Question: We are working on a enterprise application where we have multiple projects in our solution. Since update 4 many files are duplicated in the solution explorer.
I have removed them, but after next build (with nant) all files are duplicated again.
any suggestions how i can permanently remove the duplicates?

'''
<?xml version="1.0" encoding="utf-8"?>
<Project ToolsVersion="12.0" DefaultTargets="Build" xmlns="http://schemas.microsoft.com/developer/msbuild/2003">
<Import Project="$(MSBuildExtensionsPath)\$(MSBuildToolsVersion)\Microsoft.Common.props" Condition="Exists('$(MSBuildExtensionsPath)\$(MSBuildToolsVersion)\Microsoft.Common.props')" />
<PropertyGroup>
<Configuration Condition=" '$(Configuration)' == '' ">Debug</Configuration>
<Platform Condition=" '$(Platform)' == '' ">AnyCPU</Platform>
<ProductVersion>
</ProductVersion>
<SchemaVersion>2.0</SchemaVersion>
<ProjectGuid>{5EB1EC4C-47BA-49DF-91C3-3A5266835A02}</ProjectGuid>
<ProjectTypeGuids>{349c5851-65df-11da-9384-00065b846f21};{fae04ec0-301f-11d3-bf4b-00c04f79efbc}</ProjectTypeGuids>
<OutputType>Library</OutputType>
<AppDesignerFolder>Properties</AppDesignerFolder>
<RootNamespace>Ilogs.Products.Modules.DMS.Web</RootNamespace>
<AssemblyName>Ilogs.Products.Modules.DMS.Web</AssemblyName>
<TargetFrameworkVersion>v4.5.1</TargetFrameworkVersion>
<UseIISExpress>true</UseIISExpress>
<IISExpressSSLPort />
<IISExpressAnonymousAuthentication />
<IISExpressWindowsAuthentication />
<IISExpressUseClassicPipelineMode />
<TargetFrameworkProfile />
</PropertyGroup>
<PropertyGroup Condition=" '$(Configuration)|$(Platform)' == 'Debug|AnyCPU' ">
<DebugSymbols>true</DebugSymbols>
<DebugType>full</DebugType>
<Optimize>false</Optimize>
<OutputPath>..\..\..\EDP\Web\bin\</OutputPath>
<DefineConstants>DEBUG;TRACE</DefineConstants>
<ErrorReport>prompt</ErrorReport>
<WarningLevel>4</WarningLevel>
</PropertyGroup>
<PropertyGroup Condition=" '$(Configuration)|$(Platform)' == 'Release|AnyCPU' ">
<DebugType>pdbonly</DebugType>
<Optimize>true</Optimize>
<OutputPath>bin\</OutputPath>
<DefineConstants>TRACE</DefineConstants>
<ErrorReport>prompt</ErrorReport>
<WarningLevel>4</WarningLevel>
</PropertyGroup>
<ItemGroup>
<Reference Include="Ext.Net">
<HintPath>..\..\..\..\..\..\lib\Ext.Net\1.7\Ext.Net.dll</HintPath>
<Private>False</Private>
</Reference>
<Reference Include="Ilogs.Base.Common.FF, Version=1.1.0.0, Culture=neutral, processorArchitecture=MSIL">
<SpecificVersion>False</SpecificVersion>
<HintPath>..\..\..\..\..\..\lib\Ilogs.BaseWeb\2.3.0.0\Net4.0\Ilogs.Base.Common.FF.dll</HintPath>
<Private>False</Private>
</Reference>
<Reference Include="Ilogs.Base.Common.ResourceManagement, Version=1.0.0.0, Culture=neutral, processorArchitecture=MSIL">
<SpecificVersion>False</SpecificVersion>
<HintPath>..\..\..\..\..\..\lib\Ilogs.BaseWeb\2.3.0.0\Net4.0\Ilogs.Base.Common.ResourceManagement.dll</HintPath>
<Private>False</Private>
</Reference>
<Reference Include="Ilogs.Base.Data.Common, Version=1.1.0.0, Culture=neutral, processorArchitecture=MSIL">
<SpecificVersion>False</SpecificVersion>
<HintPath>..\..\..\..\..\..\lib\Ilogs.BaseWeb\2.3.0.0\Net4.0\Ilogs.Base.Data.Common.dll</HintPath>
<Private>False</Private>
</Reference>
<Reference Include="Ilogs.Base.Data.NHibernate, Version=0.0.0.0, Culture=neutral, processorArchitecture=MSIL">
<SpecificVersion>False</SpecificVersion>
<HintPath>..\..\..\..\..\..\lib\Ilogs.BaseWeb\2.3.0.0\Net4.0\Ilogs.Base.Data.NHibernate.dll</HintPath>
<Private>False</Private>
</Reference>
<Reference Include="Ilogs.Base.Gis, Version=1.0.0.0, Culture=neutral, processorArchitecture=MSIL">
<SpecificVersion>False</SpecificVersion>
<HintPath>..\..\..\..\..\..\lib\Ilogs.BaseWeb\2.3.0.0\Net4.0\Ilogs.Base.Gis.dll</HintPath>
<Private>False</Private>
</Reference>
<Reference Include="Ilogs.Base.Model.Core.Interfaces, Version=1.0.0.0, Culture=neutral, processorArchitecture=MSIL">
<SpecificVersion>False</SpecificVersion>
<HintPath>..\..\..\..\..\..\lib\Ilogs.BaseWeb\2.3.0.0\Net4.0\Ilogs.Base.Model.Core.Interfaces.dll</HintPath>
<Private>False</Private>
</Reference>
<Reference Include="Ilogs.BaseWeb.Core, Version=1.0.0.0, Culture=neutral, processorArchitecture=MSIL">
<SpecificVersion>False</SpecificVersion>
<HintPath>..\..\..\..\..\..\lib\Ilogs.BaseWeb\2.3.0.0\Net4.0\Ilogs.BaseWeb.Core.dll</HintPath>
<Private>False</Private>
</Reference>
<Reference Include="Ilogs.BaseWeb.Data, Version=1.0.0.0, Culture=neutral, processorArchitecture=MSIL">
<SpecificVersion>False</SpecificVersion>
<HintPath>..\..\..\..\..\..\lib\Ilogs.BaseWeb\2.3.0.0\Net4.0\Ilogs.BaseWeb.Data.dll</HintPath>
<Private>False</Private>
</Reference>
<Reference Include="Ilogs.BaseWeb.GUI.ExtNet.Components, Version=1.0.0.0, Culture=neutral, processorArchitecture=MSIL">
<SpecificVersion>False</SpecificVersion>
<HintPath>..\..\..\..\..\..\lib\Ilogs.BaseWeb\2.3.0.0\Net4.0\Ilogs.BaseWeb.GUI.ExtNet.Components.dll</HintPath>
<Private>False</Private>
</Reference>
<Reference Include="Ilogs.Products.Base.Code, Version=1.0.0.0, Culture=neutral, processorArchitecture=MSIL">
<SpecificVersion>False</SpecificVersion>
<HintPath>..\..\..\..\productsweb\EDP\Web\bin\Ilogs.Products.Base.Code.dll</HintPath>
<Private>False</Private>
</Reference>
<Reference Include="Ilogs.Products.Base.Model, Version=1.0.0.0, Culture=neutral, processorArchitecture=MSIL">
<SpecificVersion>False</SpecificVersion>
<HintPath>..\..\..\..\productsweb\EDP\Web\bin\Ilogs.Products.Base.Model.dll</HintPath>
<Private>False</Private>
</Reference>
<Reference Include="Ilogs.Products.Base.Resources, Version=1.0.0.0, Culture=neutral, processorArchitecture=MSIL">
<SpecificVersion>False</SpecificVersion>
<HintPath>..\..\..\EDP\Web\bin\Ilogs.Products.Base.Resources.dll</HintPath>
<Private>False</Private>
</Reference>
<Reference Include="Ilogs.Products.EDP.Components, Version=1.0.0.0, Culture=neutral, processorArchitecture=MSIL">
<SpecificVersion>False</SpecificVersion>
<HintPath>..\..\..\EDP\Web\bin\Ilogs.Products.EDP.Components.dll</HintPath>
<Private>False</Private>
</Reference>
<Reference Include="Ilogs.Products.EDP.Config, Version=1.0.0.0, Culture=neutral, processorArchitecture=MSIL">
<HintPath>..\..\..\EDP\Web\bin\Ilogs.Products.EDP.Config.dll</HintPath>
<Private>False</Private>
</Reference>
<Reference Include="Ilogs.Products.EDP.Controller, Version=1.0.0.0, Culture=neutral, processorArchitecture=MSIL">
<SpecificVersion>False</SpecificVersion>
<HintPath>..\..\..\EDP\Web\Bin\Ilogs.Products.EDP.Controller.dll</HintPath>
<Private>False</Private>
</Reference>
<Reference Include="Ilogs.Products.EDP.Web">
<HintPath>..\..\..\EDP\Web\bin\Ilogs.Products.EDP.Web.dll</HintPath>
<Private>False</Private>
</Reference>
<Reference Include="Ilogs.Products.Mocca.Reports, Version=1.0.0.0, Culture=neutral, processorArchitecture=MSIL">
<SpecificVersion>False</SpecificVersion>
<HintPath>..\..\..\EDP\Web\bin\Ilogs.Products.Mocca.Reports.dll</HintPath>
<Private>False</Private>
</Reference>
<Reference Include="Ilogs.Products.Modules.DMS.Interfaces">
<HintPath>..\..\..\EDP\Web\bin\Ilogs.Products.Modules.DMS.Interfaces.dll</HintPath>
<Private>False</Private>
</Reference>
<Reference Include="Ilogs.Products.Moment.Common, Version=0.0.0.0, Culture=neutral, processorArchitecture=MSIL">
<SpecificVersion>False</SpecificVersion>
<HintPath>..\..\..\..\productsweb\EDP\Web\bin\Ilogs.Products.Moment.Common.dll</HintPath>
<Private>False</Private>
</Reference>
<Reference Include="Ilogs.Products.Moment.Data.Model, Version=0.0.0.0, Culture=neutral, processorArchitecture=MSIL">
<SpecificVersion>False</SpecificVersion>
<HintPath>..\..\..\EDP\Web\bin\Ilogs.Products.Moment.Data.Model.dll</HintPath>
<Private>False</Private>
</Reference>
<Reference Include="Ilogs.Products.Moment.Data.ModelSource, Version=1.0.0.0, Culture=neutral, processorArchitecture=MSIL">
<SpecificVersion>False</SpecificVersion>
<HintPath>..\..\..\EDP\Web\bin\Ilogs.Products.Moment.Data.ModelSource.dll</HintPath>
<Private>False</Private>
</Reference>
<Reference Include="Ilogs.Products.Moment.Data.ModelSource.Gui, Version=0.0.0.0, Culture=neutral, processorArchitecture=MSIL">
<SpecificVersion>False</SpecificVersion>
<HintPath>..\..\..\EDP\Web\bin\Ilogs.Products.Moment.Data.ModelSource.Gui.dll</HintPath>
<Private>False</Private>
</Reference>
<Reference Include="Microsoft.JScript" />
<Reference Include="Newtonsoft.Json">
<SpecificVersion>False</SpecificVersion>
<HintPath>..\..\..\..\..\..\lib\Ext.Net\1.7\Newtonsoft.Json.dll</HintPath>
<Private>False</Private>
</Reference>
<Reference Include="NHibernate, Version=3.2.1.4000, Culture=neutral, processorArchitecture=MSIL">
<SpecificVersion>False</SpecificVersion>
<HintPath>..\..\..\..\..\..\lib\NHibernate\3.3.4.0\NHibernate.dll</HintPath>
<Private>False</Private>
</Reference>
<Reference Include="Stimulsoft.Base, Version=2013.3.1800.0, Culture=neutral, PublicKeyToken=ebe6666cba19647a, processorArchitecture=MSIL">
<SpecificVersion>False</SpecificVersion>
<HintPath>..\..\..\..\..\..\lib\Stimulsoft\2013.3.1800\Stimulsoft.Base.dll</HintPath>
<Private>False</Private>
</Reference>
<Reference Include="Stimulsoft.Report, Version=2013.3.1800.0, Culture=neutral, PublicKeyToken=ebe6666cba19647a, processorArchitecture=MSIL">
<SpecificVersion>False</SpecificVersion>
<HintPath>..\..\..\..\..\..\lib\Stimulsoft\2013.3.1800\Stimulsoft.Report.dll</HintPath>
<Private>False</Private>
</Reference>
<Reference Include="System" />
<Reference Include="System.Configuration" />
<Reference Include="System.Data.DataSetExtensions" />
<Reference Include="System.Drawing" />
<Reference Include="System.Web" />
<Reference Include="System.Data" />
<Reference Include="System.Web.Extensions" />
<Reference Include="System.Web.Services" />
<Reference Include="System.Xml" />
<Reference Include="Microsoft.CSharp" />
<Reference Include="System.Data.DataSetExtensions" />
<Reference Include="System.Net.Http" />
<Reference Include="System.Net.Http.Formatting, Version=5.2.0.0, Culture=neutral, PublicKeyToken=31bf3856ad364e35, processorArchitecture=MSIL">
<SpecificVersion>False</SpecificVersion>
<HintPath>..\..\..\..\..\..\lib\Microsoft\AspNet\WebApi\Client\5.2.0\net45\System.Net.Http.Formatting.dll</HintPath>
<Private>False</Private>
</Reference>
<Reference Include="System.Web.DynamicData" />
<Reference Include="System.Web.Entity" />
<Reference Include="System.Web.ApplicationServices" />
<Reference Include="System.ComponentModel.DataAnnotations" />
<Reference Include="System" />
<Reference Include="System.Data" />
<Reference Include="System.Drawing" />
<Reference Include="System.Web" />
<Reference Include="System.Web.Http, Version=5.2.0.0, Culture=neutral, PublicKeyToken=31bf3856ad364e35, processorArchitecture=MSIL">
<SpecificVersion>False</SpecificVersion>
<HintPath>..\..\..\..\..\..\lib\Microsoft\AspNet\WebApi\Core\5.2.0\net45\System.Web.Http.dll</HintPath>
</Reference>
<Reference Include="System.Xml" />
<Reference Include="System.Configuration" />
<Reference Include="System.Web.Services" />
<Reference Include="System.EnterpriseServices" />
<Reference Include="System.Xml.Linq" />
</ItemGroup>
<ItemGroup>
<Content Include="Application\app.js" />
<Content Include="Application\app\model\Readme.md" />
<Content Include="Application\app\store\Readme.md" />
<Content Include="Application\app\view\common\ActionGlyphs.js" />
<Content Include="Application\css\application.css.map" />
<Content Include="Application\css\application.scss" />
<Content Include="Application\css\Variables.css">
<DependentUpon>Variables.scss</DependentUpon>
</Content>
<Content Include="Application\css\Variables.scss" />
<Content Include="Application\css\Variables.css.map">
<DependentUpon>Variables.css</DependentUpon>
</Content>
<None Include="Web.Debug.config">
<DependentUpon>Web.config</DependentUpon>
</None>
<None Include="Web.Release.config">
<DependentUpon>Web.config</DependentUpon>
</None>
</ItemGroup>
<ItemGroup>
<Content Include="Application\app\Application.js" />
<Content Include="Application\app\config\Runtime.js" />
<Content Include="Application\app\model\DocItemModel.js" />
<Content Include="Application\app\model\DocItemTreeModel.js" />
<Content Include="Application\app\model\DocTagModel.js" />
<Content Include="Application\app\model\DocTypeModel.js" />
<Content Include="Application\app\proxy\CustomAjaxProxy.js" />
<Content Include="Application\app\store\DocItemStore.js" />
<Content Include="Application\app\store\DocItemTreeStore.js" />
<Content Include="Application\app\store\DocTagStore.js" />
<Content Include="Application\app\store\DocTypeStore.js" />
<Content Include="Application\app\view\content\Content.js" />
<Content Include="Application\app\view\content\ContentController.js" />
<Content Include="Application\app\view\content\ContentModel.js" />
<Content Include="Application\app\view\content\ContextMenu.js" />
<Content Include="Application\app\view\content\EditWindow.js" />
<Content Include="Application\app\view\content\UploadWindow.js" />
<Content Include="Application\app\view\main\Main.js" />
<Content Include="Application\app\view\main\MainController.js" />
<Content Include="Application\app\view\main\MainModel.js" />
<Content Include="Application\app\view\navigation\ContextMenu.js" />
<Content Include="Application\app\view\navigation\Navigation.js" />
<Content Include="Application\app\view\toolbar\DocTagWindow.js" />
<Content Include="Application\app\view\toolbar\DocTypeWindow.js" />
<Content Include="Application\app\view\toolbar\MenuToolbar.js" />
<Content Include="Application\app\view\toolbar\MenuToolbarController.js" />
<Content Include="Application\app\view\toolbar\MenuToolbarModel.js" />
<Content Include="Application\css\application.css" />
<Content Include="Application\images\icons\filetypeDoc.png" />
<Content Include="Application\images\icons\filetypeImg.png" />
<Content Include="Application\images\icons\filetypePdf.png" />
<Content Include="Application\images\icons\filetypeTxt.png" />
<Content Include="Application\images\icons\filetypeUnknown.png" />
<Content Include="Application\images\icons\filetypeXls.png" />
<Content Include="Application\index.html" />
<Content Include="Pages\CustomerDmsTab.aspx" />
<Content Include="Pages\EmployeeDmsTab.aspx" />
<Content Include="Scripts\FileSaver.js" />
<Content Include="Web.config" />
</ItemGroup>
<ItemGroup>
<Compile Include="Infrastructure\CustomMultipartFormDataStreamProvider.cs" />
<Compile Include="Pages\CustomerDmsTab.aspx.cs">
<DependentUpon>CustomerDmsTab.aspx</DependentUpon>
<SubType>ASPXCodeBehind</SubType>
</Compile>
<Compile Include="Pages\CustomerDmsTab.aspx.designer.cs">
<DependentUpon>CustomerDmsTab.aspx</DependentUpon>
</Compile>
<Compile Include="Pages\EmployeeDmsTab.aspx.cs">
<DependentUpon>EmployeeDmsTab.aspx</DependentUpon>
<SubType>ASPXCodeBehind</SubType>
</Compile>
<Compile Include="Pages\EmployeeDmsTab.aspx.designer.cs">
<DependentUpon>EmployeeDmsTab.aspx</DependentUpon>
</Compile>
<Compile Include="Properties\AssemblyInfo.cs" />
<Compile Include="Service\CustomerPhotoController.cs" />
<Compile Include="Service\DocItemController.cs" />
<Compile Include="Service\DocItemListController.cs" />
<Compile Include="Service\DocItemTreeController.cs" />
<Compile Include="Service\DocTagController.cs" />
<Compile Include="Service\DocTypeController.cs" />
</ItemGroup>
<ItemGroup>
<Folder Include="Application\app\view\ribbon\" />
<Folder Include="Controller\" />
</ItemGroup>
<PropertyGroup>
<VisualStudioVersion Condition="'$(VisualStudioVersion)' == ''">10.0</VisualStudioVersion>
<VSToolsPath Condition="'$(VSToolsPath)' == ''">$(MSBuildExtensionsPath32)\Microsoft\VisualStudio\v$(VisualStudioVersion)</VSToolsPath>
</PropertyGroup>
<Import Project="$(MSBuildBinPath)\Microsoft.CSharp.targets" />
<Import Project="$(VSToolsPath)\WebApplications\Microsoft.WebApplication.targets" Condition="'$(VSToolsPath)' != ''" />
<Import Project="$(MSBuildExtensionsPath32)\Microsoft\VisualStudio\v10.0\WebApplications\Microsoft.WebApplication.targets" Condition="false" />
<ProjectExtensions>
<VisualStudio>
<FlavorProperties GUID="{349c5851-65df-11da-9384-00065b846f21}">
<WebProjectProperties>
<UseIIS>False</UseIIS>
<AutoAssignPort>True</AutoAssignPort>
<DevelopmentServerPort>56864</DevelopmentServerPort>
<DevelopmentServerVPath>/</DevelopmentServerVPath>
<IISUrl>http://localhost:56864/</IISUrl>
<NTLMAuthentication>False</NTLMAuthentication>
<UseCustomServer>False</UseCustomServer>
<CustomServerUrl>
</CustomServerUrl>
<SaveServerSettingsInUserFile>False</SaveServerSettingsInUserFile>
</WebProjectProperties>
</FlavorProperties>
</VisualStudio>
</ProjectExtensions>
<!-- To modify your build process, add your task inside one of the targets below and uncomment it.
Other similar extension points exist, see Microsoft.Common.targets.
<Target Name="BeforeBuild">
</Target>
<Target Name="AfterBuild">
</Target>
-->
<ItemGroup>
<SourceFiles Include="C:\svn\branches\Mocca-EDP-3.3.0.0\productsweb\Modules\DMS\Web\Application\app.js" />
<SourceFiles Include="C:\svn\branches\Mocca-EDP-3.3.0.0\productsweb\Modules\DMS\Web\Application\app\Application.js" />
<SourceFiles Include="C:\svn\branches\Mocca-EDP-3.3.0.0\productsweb\Modules\DMS\Web\Application\app\config\Runtime.js" />
<SourceFiles Include="C:\svn\branches\Mocca-EDP-3.3.0.0\productsweb\Modules\DMS\Web\Application\app\model\DocItemModel.js" />
<SourceFiles Include="C:\svn\branches\Mocca-EDP-3.3.0.0\productsweb\Modules\DMS\Web\Application\app\model\DocItemTreeModel.js" />
<SourceFiles Include="C:\svn\branches\Mocca-EDP-3.3.0.0\productsweb\Modules\DMS\Web\Application\app\model\DocTagModel.js" />
<SourceFiles Include="C:\svn\branches\Mocca-EDP-3.3.0.0\productsweb\Modules\DMS\Web\Application\app\model\DocTypeModel.js" />
<SourceFiles Include="C:\svn\branches\Mocca-EDP-3.3.0.0\productsweb\Modules\DMS\Web\Application\app\proxy\CustomAjaxProxy.js" />
<SourceFiles Include="C:\svn\branches\Mocca-EDP-3.3.0.0\productsweb\Modules\DMS\Web\Application\app\store\DocItemStore.js" />
<SourceFiles Include="C:\svn\branches\Mocca-EDP-3.3.0.0\productsweb\Modules\DMS\Web\Application\app\store\DocItemTreeStore.js" />
<SourceFiles Include="C:\svn\branches\Mocca-EDP-3.3.0.0\productsweb\Modules\DMS\Web\Application\app\store\DocTagStore.js" />
<SourceFiles Include="C:\svn\branches\Mocca-EDP-3.3.0.0\productsweb\Modules\DMS\Web\Application\app\store\DocTypeStore.js" />
<SourceFiles Include="C:\svn\branches\Mocca-EDP-3.3.0.0\productsweb\Modules\DMS\Web\Application\app\view\common\ActionGlyphs.js" />
<SourceFiles Include="C:\svn\branches\Mocca-EDP-3.3.0.0\productsweb\Modules\DMS\Web\Application\app\view\content\Content.js" />
<SourceFiles Include="C:\svn\branches\Mocca-EDP-3.3.0.0\productsweb\Modules\DMS\Web\Application\app\view\content\ContentController.js" />
<SourceFiles Include="C:\svn\branches\Mocca-EDP-3.3.0.0\productsweb\Modules\DMS\Web\Application\app\view\content\ContentModel.js" />
<SourceFiles Include="C:\svn\branches\Mocca-EDP-3.3.0.0\productsweb\Modules\DMS\Web\Application\app\view\content\ContextMenu.js" />
<SourceFiles Include="C:\svn\branches\Mocca-EDP-3.3.0.0\productsweb\Modules\DMS\Web\Application\app\view\content\EditWindow.js" />
<SourceFiles Include="C:\svn\branches\Mocca-EDP-3.3.0.0\productsweb\Modules\DMS\Web\Application\app\view\content\UploadWindow.js" />
<SourceFiles Include="C:\svn\branches\Mocca-EDP-3.3.0.0\productsweb\Modules\DMS\Web\Application\app\view\main\Main.js" />
<SourceFiles Include="C:\svn\branches\Mocca-EDP-3.3.0.0\productsweb\Modules\DMS\Web\Application\app\view\main\MainController.js" />
<SourceFiles Include="C:\svn\branches\Mocca-EDP-3.3.0.0\productsweb\Modules\DMS\Web\Application\app\view\main\MainModel.js" />
<SourceFiles Include="C:\svn\branches\Mocca-EDP-3.3.0.0\productsweb\Modules\DMS\Web\Application\app\view\navigation\ContextMenu.js" />
<SourceFiles Include="C:\svn\branches\Mocca-EDP-3.3.0.0\productsweb\Modules\DMS\Web\Application\app\view\navigation\Navigation.js" />
<SourceFiles Include="C:\svn\branches\Mocca-EDP-3.3.0.0\productsweb\Modules\DMS\Web\Application\app\view\toolbar\DocTagWindow.js" />
<SourceFiles Include="C:\svn\branches\Mocca-EDP-3.3.0.0\productsweb\Modules\DMS\Web\Application\app\view\toolbar\DocTypeWindow.js" />
<SourceFiles Include="C:\svn\branches\Mocca-EDP-3.3.0.0\productsweb\Modules\DMS\Web\Application\app\view\toolbar\MenuToolbar.js" />
<SourceFiles Include="C:\svn\branches\Mocca-EDP-3.3.0.0\productsweb\Modules\DMS\Web\Application\app\view\toolbar\MenuToolbarController.js" />
<SourceFiles Include="C:\svn\branches\Mocca-EDP-3.3.0.0\productsweb\Modules\DMS\Web\Application\app\view\toolbar\MenuToolbarModel.js" />
<SourceFiles Include="C:\svn\branches\Mocca-EDP-3.3.0.0\productsweb\Modules\DMS\Web\Scripts\FileSaver.js" />
<SourceFiles Include="C:\svn\branches\Mocca-EDP-3.3.0.0\productsweb\Modules\DMS\Web\Application\css\application.css" />
<SourceFiles Include="C:\svn\branches\Mocca-EDP-3.3.0.0\productsweb\Modules\DMS\Web\Application\css\application.css.map" />
<SourceFiles Include="C:\svn\branches\Mocca-EDP-3.3.0.0\productsweb\Modules\DMS\Web\Application\css\Variables.css" />
<SourceFiles Include="C:\svn\branches\Mocca-EDP-3.3.0.0\productsweb\Modules\DMS\Web\Application\css\Variables.css.map" />
<SourceFiles Include="$(MSBuildProjectDirectory)\**\*.png" />
<SourceFiles Include="C:\svn\branches\Mocca-EDP-3.3.0.0\productsweb\Modules\DMS\Web\Pages\CustomerDmsTab.aspx" />
<SourceFiles Include="C:\svn\branches\Mocca-EDP-3.3.0.0\productsweb\Modules\DMS\Web\Pages\EmployeeDmsTab.aspx" />
</ItemGroup>
<Target Name="AfterBuild">
<Copy SourceFiles="@(SourceFiles)" DestinationFiles="@(SourceFiles->'%(MSBuildProjectDirectory)..\..\..\EDP\Web\Modules\DMS\Web\%(RecursiveDir)%(Filename)%(Extension)')" />
</Target>
</Project>
'''
Visual Studio has changed the relative path of all files to absolute.
'''
<ItemGroup>
<SourceFiles Include="$(MSBuildProjectDirectory)\**\*.html" />
<SourceFiles Include="$(MSBuildProjectDirectory)\**\*.css*" />
<SourceFiles Include="$(MSBuildProjectDirectory)\**\*.png" />
<SourceFiles Include="$(MSBuildProjectDirectory)\**\*.js" />
<SourceFiles Include="$(MSBuildProjectDirectory)\**\*.as?x" />
</ItemGroup>
<Target Name="AfterBuild">
<Copy SourceFiles="@(SourceFiles)" DestinationFiles="@(SourceFiles->'%(MSBuildProjectDirectory)..\..\..\EDP\Web\Modules\DMS\Web\%(RecursiveDir)%(Filename)%(Extension)')" />
</Target>
'''
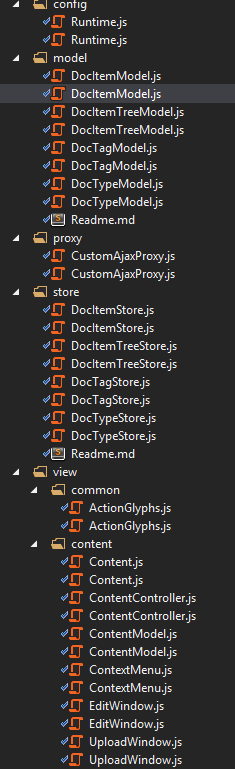
Answer: Right click on the project name (not the solution) -> Unload project.
Right click on the project name again -> Edit {ProjectName}.cproj
Look for the '<ItemGroup>' containing entries like: '<Compile Include="Runtime.js" />'
Remove duplicate entries. Save, close.
Right click on the project name again -> Reload project.